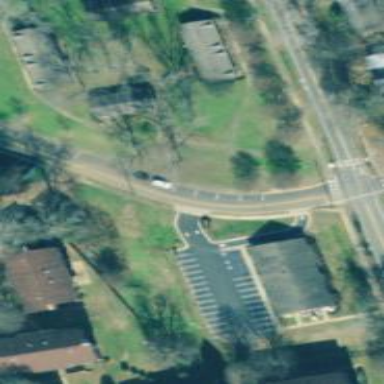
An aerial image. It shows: Residential road with separate asphalt sidewalk.